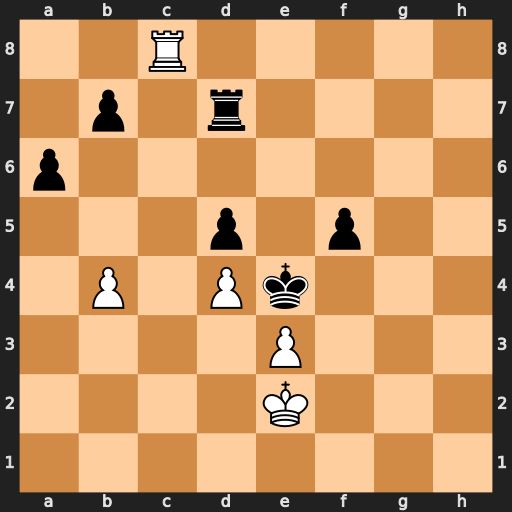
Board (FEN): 2R5/1p1r4/p7/3p1p2/1P1Pk3/4P3/4K3/8
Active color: w
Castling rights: -
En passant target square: -
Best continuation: Re8+ Re7 Rxe7#